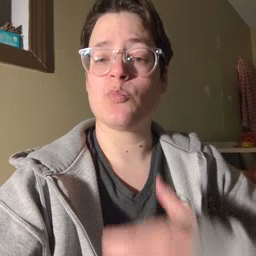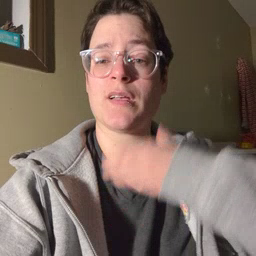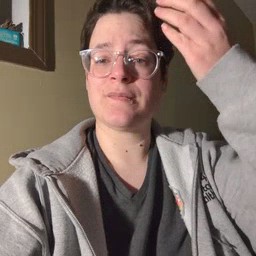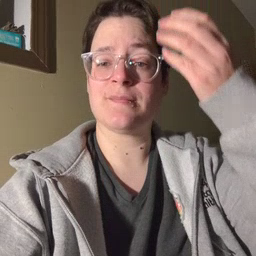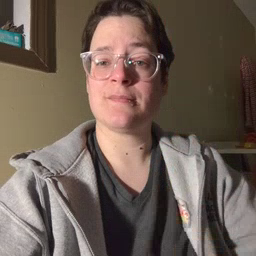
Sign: giraffe